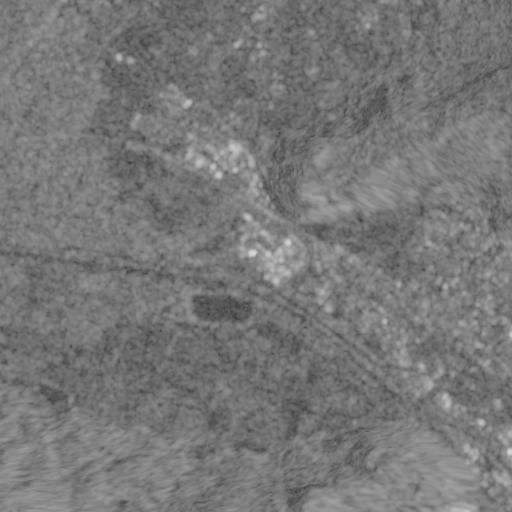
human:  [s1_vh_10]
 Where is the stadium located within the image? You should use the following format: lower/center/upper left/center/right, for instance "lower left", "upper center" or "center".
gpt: The stadium is located in the lower right of the image.
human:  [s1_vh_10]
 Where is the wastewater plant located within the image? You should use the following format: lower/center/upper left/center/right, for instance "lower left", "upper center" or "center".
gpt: The wastewater plant is located in the center left of the image.
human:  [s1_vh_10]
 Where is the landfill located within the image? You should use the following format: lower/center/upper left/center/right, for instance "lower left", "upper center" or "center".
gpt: There is no landfill in the image.

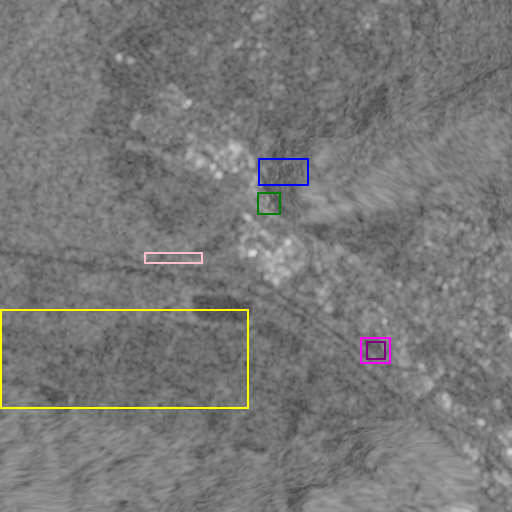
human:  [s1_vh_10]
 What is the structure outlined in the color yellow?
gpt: The structure outlined in yellow is a crop field.
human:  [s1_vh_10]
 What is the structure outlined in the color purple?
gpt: The structure outlined in purple is a park.
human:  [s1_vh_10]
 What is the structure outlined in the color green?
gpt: The structure outlined in green is a parking lot.
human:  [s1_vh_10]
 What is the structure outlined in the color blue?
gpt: The structure outlined in blue is a quarry.
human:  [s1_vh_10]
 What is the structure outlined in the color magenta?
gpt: The structure outlined in magenta is a stadium.
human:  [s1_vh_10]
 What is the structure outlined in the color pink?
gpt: The structure outlined in pink is a wastewater plant.
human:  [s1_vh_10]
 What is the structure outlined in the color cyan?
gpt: There is no cyan outline.